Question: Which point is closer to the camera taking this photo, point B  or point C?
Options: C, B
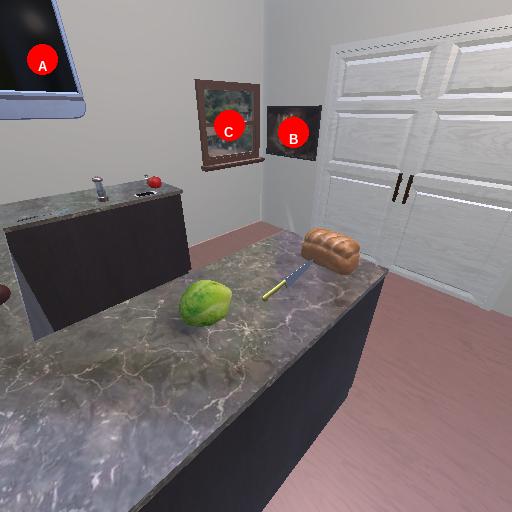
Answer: C